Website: walmart
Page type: billing-address
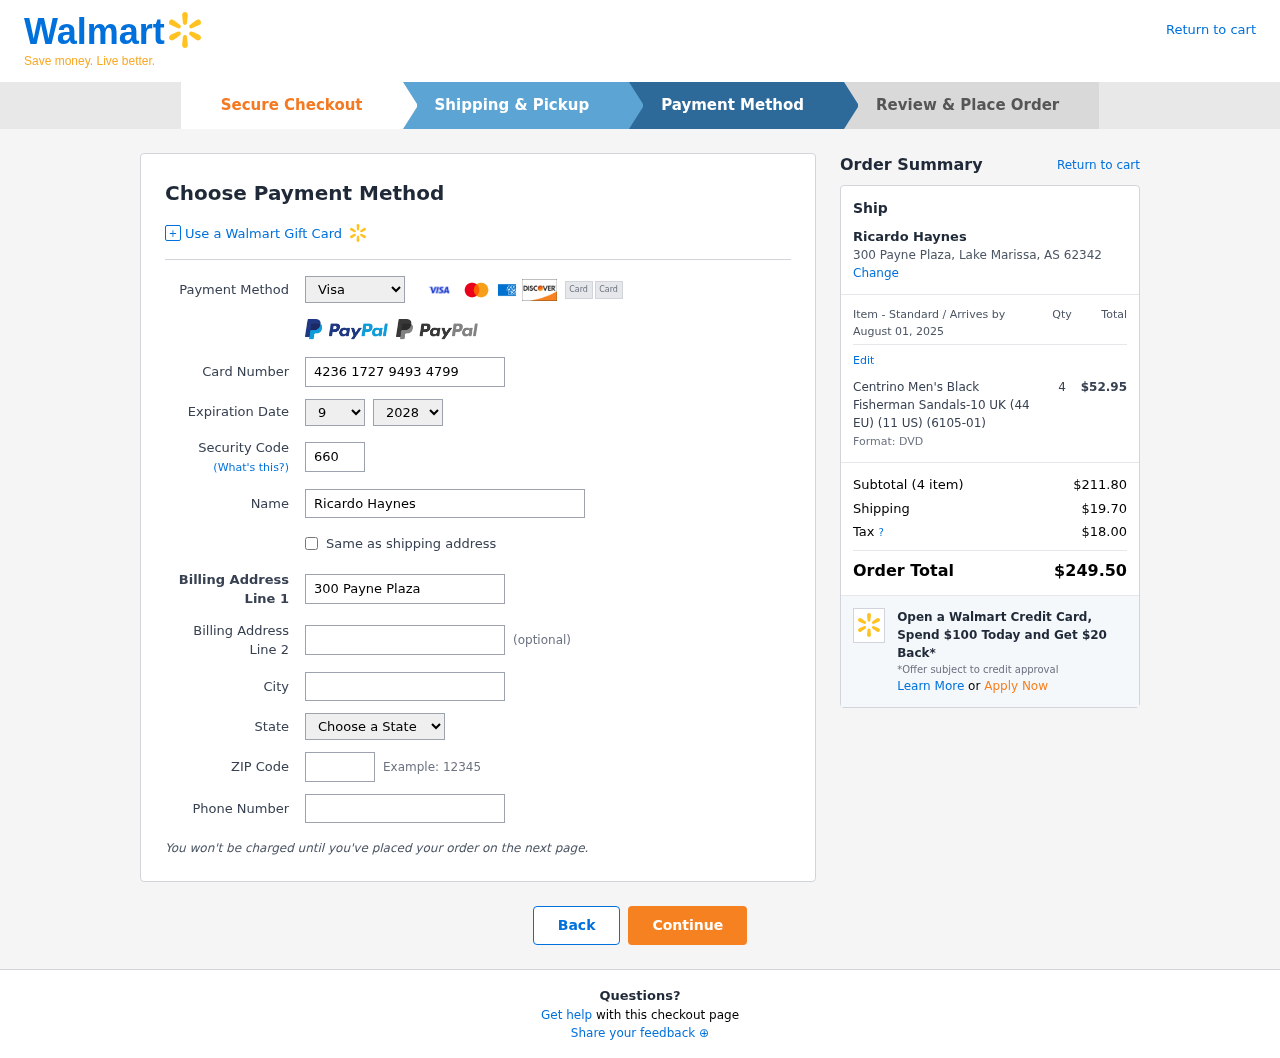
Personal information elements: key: PII_CARD_CVV
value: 660
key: PII_CARD_EXPIRY_MONTH
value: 09
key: PII_CARD_EXPIRY_YEAR
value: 28
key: PII_CARD_NUMBER
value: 4236 1727 9493 4799
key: PII_CARD_TYPE
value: Visa
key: PII_CITY
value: Lake Marissa
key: PII_CITY_STATE_ZIP
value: Lake Marissa, AS 62342
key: PII_FULLNAME
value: Ricardo Haynes
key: PII_PHONE
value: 4818312376
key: PII_POSTCODE
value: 62342
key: PII_STATE
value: AS
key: PII_STREET
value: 300 Payne Plaza
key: PII_FULLNAME2
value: Ricardo Haynes
Product elements: key: PRODUCT1_NAME
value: Centrino Men's Black Fisherman Sandals-10 UK (44 EU) (11 US) (6105-01)
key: PRODUCT1_PRICE
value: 52.95
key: PRODUCT1_QUANTITY
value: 4
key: PRODUCT1_DESC
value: Format: DVD
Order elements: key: ORDER_DELIVERY_DATE
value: August 01, 2025
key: ORDER_NUM_ITEMS
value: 4
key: ORDER_SUBTOTAL
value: $211.80
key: ORDER_SHIPPING_COST
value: $19.70
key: ORDER_TAX
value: $18.00
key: ORDER_TOTAL
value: $249.50